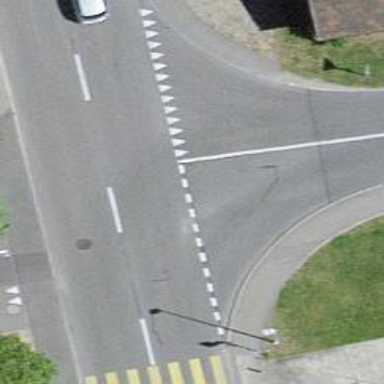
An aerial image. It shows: Road with "give way" sign.